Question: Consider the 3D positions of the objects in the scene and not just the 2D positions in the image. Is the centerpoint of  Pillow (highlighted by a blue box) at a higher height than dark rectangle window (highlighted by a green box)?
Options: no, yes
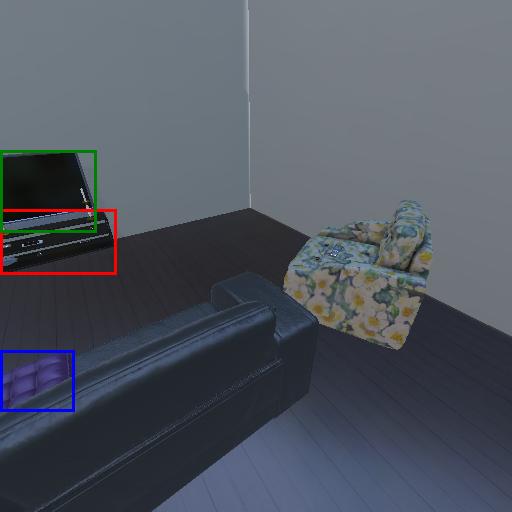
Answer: no